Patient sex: F
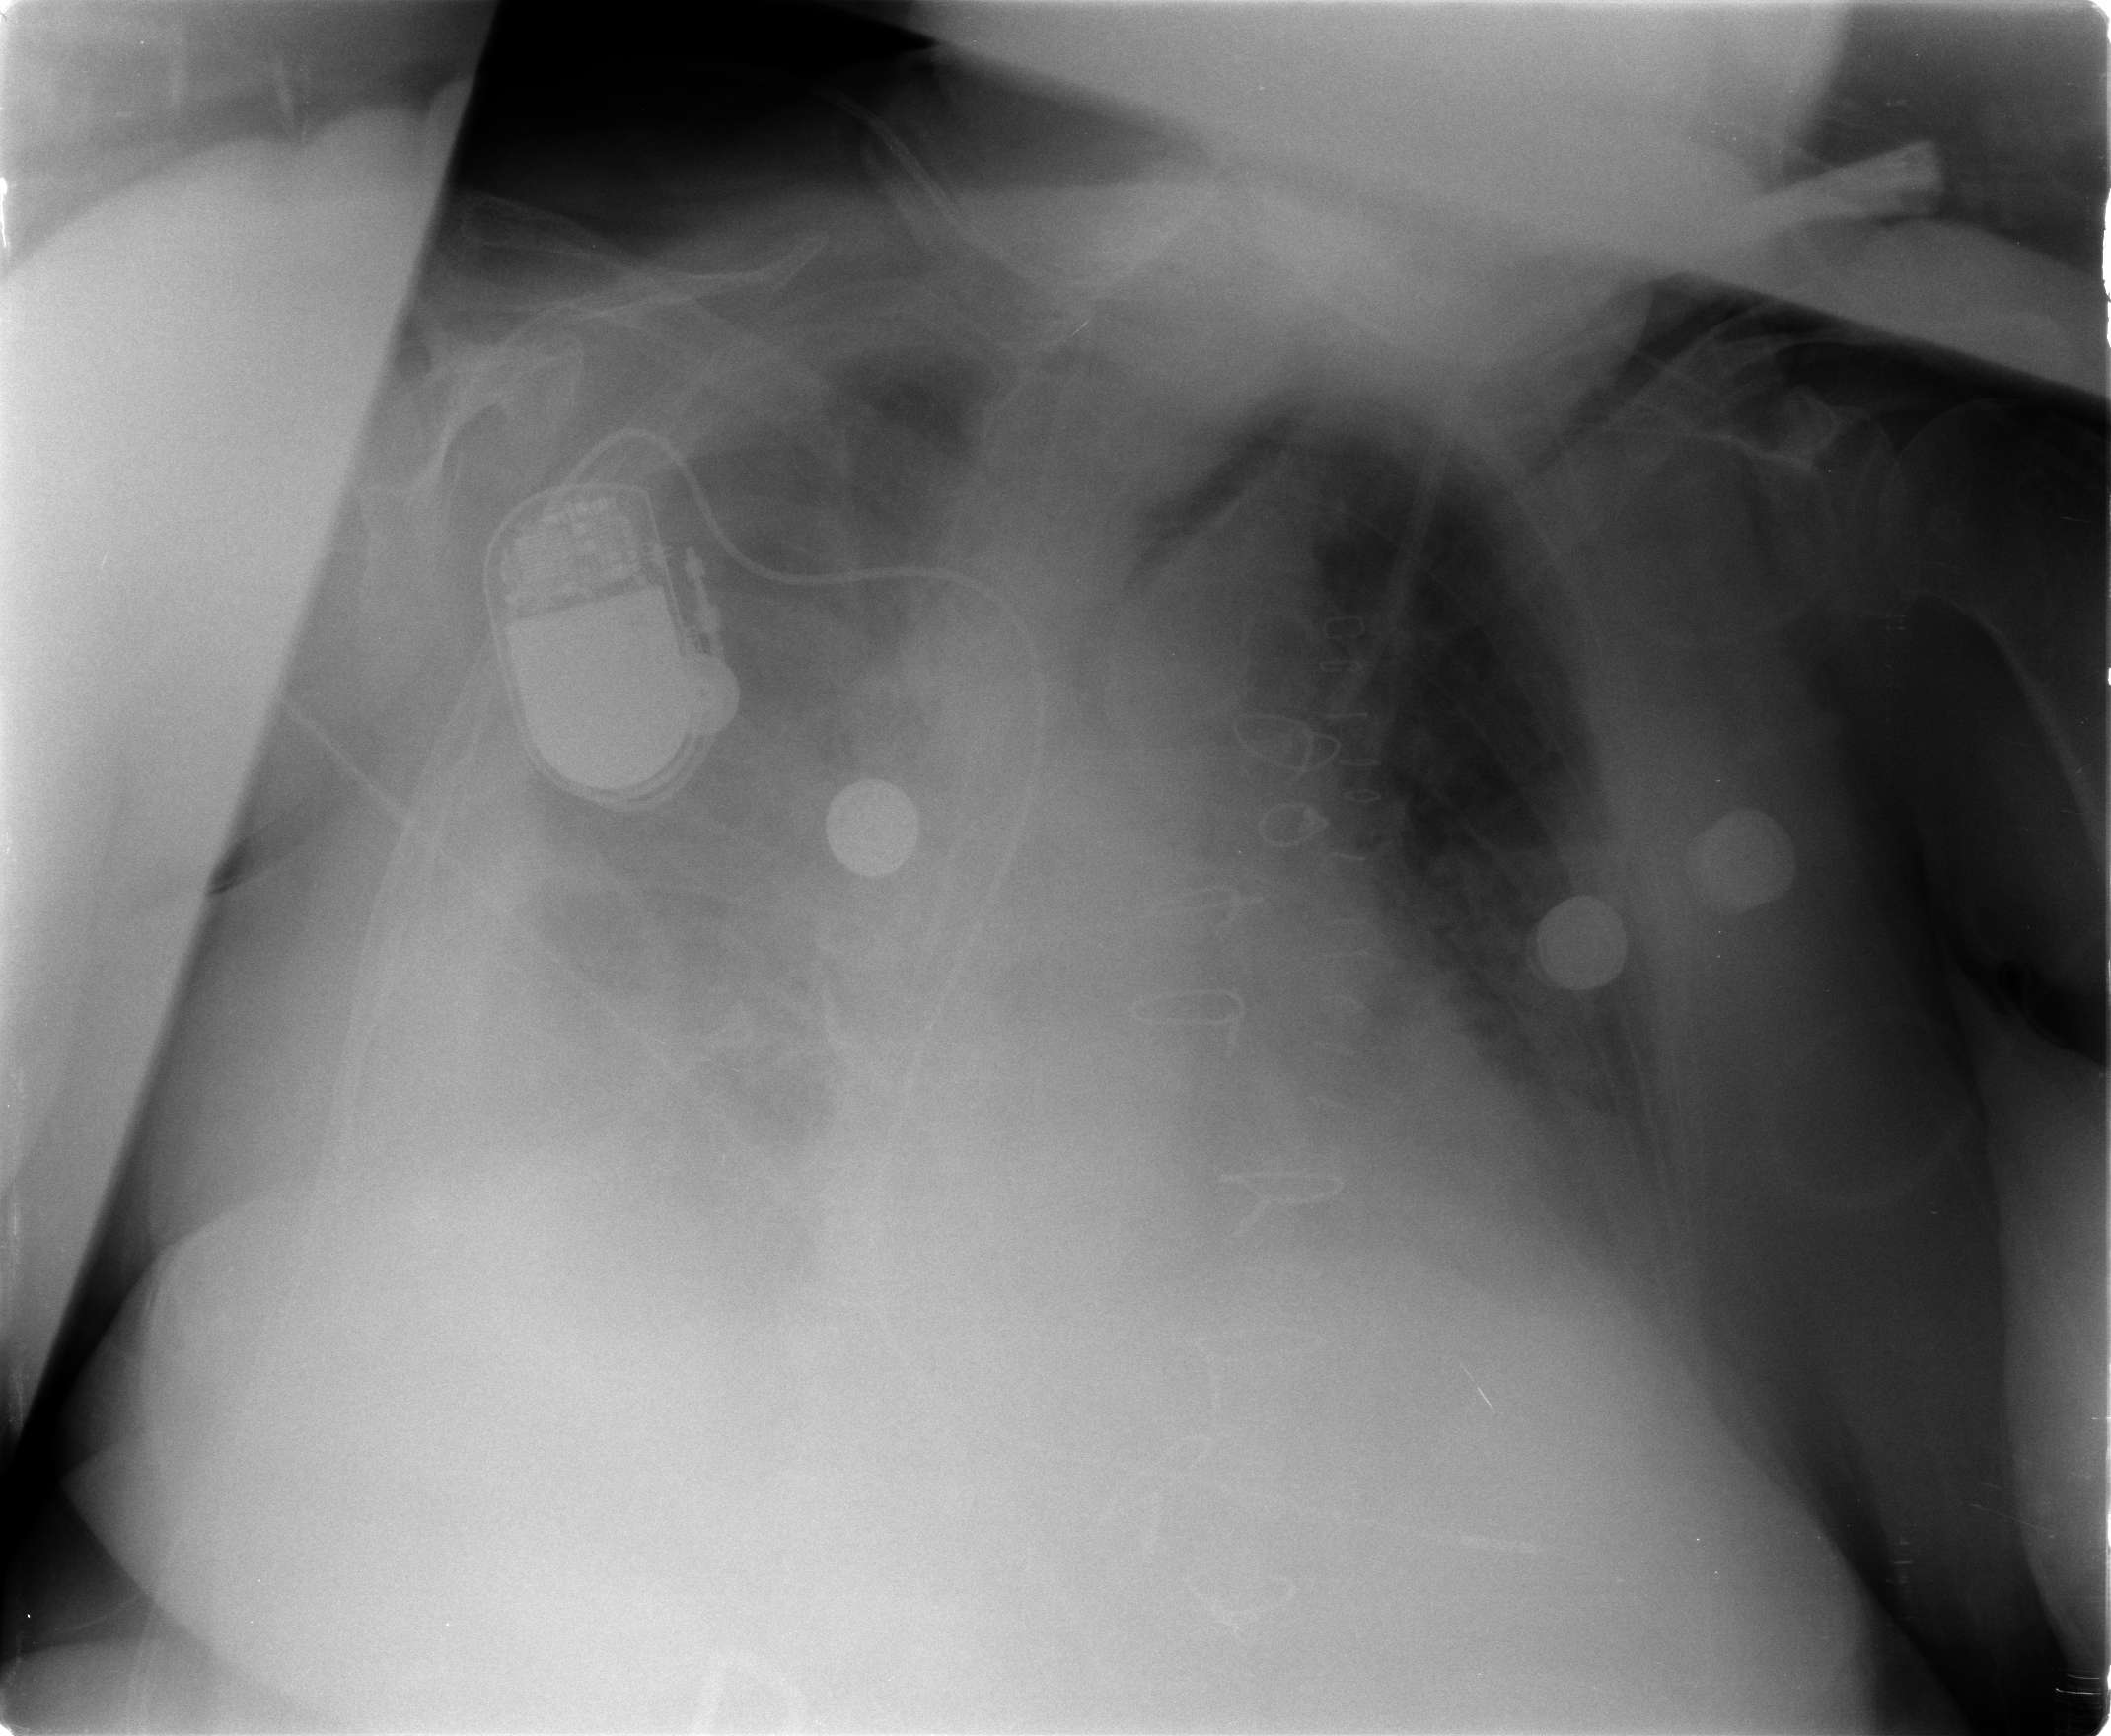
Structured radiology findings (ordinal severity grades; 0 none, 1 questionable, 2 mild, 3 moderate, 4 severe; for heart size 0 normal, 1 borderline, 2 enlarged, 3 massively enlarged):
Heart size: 2
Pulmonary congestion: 2
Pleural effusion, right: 3
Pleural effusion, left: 2
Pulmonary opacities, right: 3
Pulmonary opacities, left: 2
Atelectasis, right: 3
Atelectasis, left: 3